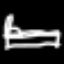
Label: bed